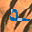
Label: 2